Question: I created a script that dynamically inserts table rows with content in a table. The problem is, I use a '<span>' and '<a>' tags inside a cell to display multi-chapter entries. If the viewport is too small, instead of breaking to new lines, the elements just overflow the cell, thus being covered by the author name.

Website link: <URL>
Dynamic HTML that gets inserted (example):
'''
<span class="chapter-list">
<a href="https://sites.google.com/site/ponydocs/home/nite/eljonek-az-unnepek/prologus" target="_blank" data-hasqtip="true" oldtitle="Prologus" title="">Pr</a>
<a href="https://sites.google.com/site/ponydocs/home/nite/eljonek-az-unnepek/i" target="_blank" data-hasqtip="true" oldtitle="1. fejezet" title="">1</a>
<a href="https://sites.google.com/site/ponydocs/home/nite/eljonek-az-unnepek/ii" target="_blank" data-hasqtip="true" oldtitle="2. fejezet" title="">2</a>
<a href="https://sites.google.com/site/ponydocs/home/nite/eljonek-az-unnepek/iii" target="_blank" data-hasqtip="true" oldtitle="3. fejezet" title="">3</a>
<a href="https://sites.google.com/site/ponydocs/home/nite/eljonek-az-unnepek/iv" target="_blank" data-hasqtip="true" oldtitle="4. fejezet" title="">4</a>
<a href="https://sites.google.com/site/ponydocs/home/nite/eljonek-az-unnepek/v" target="_blank" data-hasqtip="true" oldtitle="5. fejezet" title="">5</a>
<a href="https://sites.google.com/site/ponydocs/home/nite/eljonek-az-unnepek/vi" target="_blank" data-hasqtip="true" oldtitle="6. fejezet" title="">6</a>
<a href="https://sites.google.com/site/ponydocs/home/nite/eljonek-az-unnepek/vii" target="_blank" data-hasqtip="true" oldtitle="7. fejezet" title="">7</a>
<a href="https://sites.google.com/site/ponydocs/home/nite/eljonek-az-unnepek/viii" target="_blank" data-hasqtip="true" oldtitle="8. fejezet" title="">8</a>
<a href="https://sites.google.com/site/ponydocs/home/nite/eljonek-az-unnepek/epilogus" target="_blank" data-hasqtip="true" oldtitle="Epilogus" title="">Ep</a>
<a href="https://sites.google.com/site/ponydocs/home/nite/eljonek-az-unnepek/elmulnak-az-unnepek" target="_blank" data-hasqtip="true" oldtitle="Utoszo" title="">Usz</a>
</span>
'''
Some CSS rules:
'''
td.title .chapter-list {
list-style:none;
padding:0;
margin:0;
font-variant: small-caps;
white-space: nowrap;
padding-right:0;
}
td.title .chapter-list:before { content: "(fejezetek: " }
td.title .chapter-list:after { content: ")" }
td.title .chapter-list a {
white-space: nowrap;
margin:0px 3px;
padding-bottom:0;
}
td.title .chapter-list a:after { content:", " }
td.title .chapter-list a:last-child:after { content: "" !important }
'''
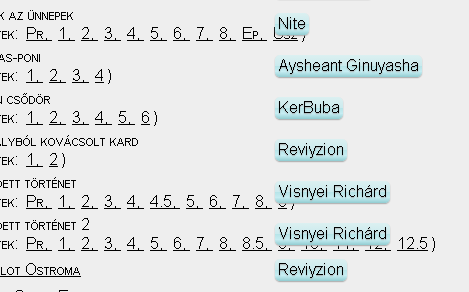
Answer: I've checked this in firebug. Remove 'white-space: nowrap;' for 'td.title .chapter-list' and 'td.title .chapter-list a'
Add this instead
'''
td.title .chapter-list,
td.title .chapter-list a
{
white-space: normal;
}
'''